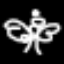
Label: angel